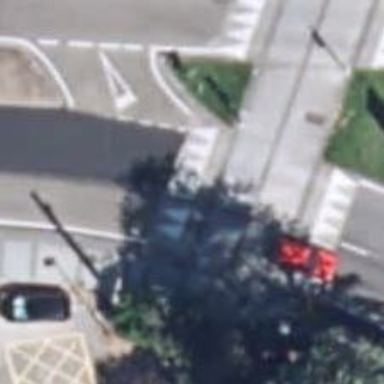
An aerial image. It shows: Road with traffic signals.